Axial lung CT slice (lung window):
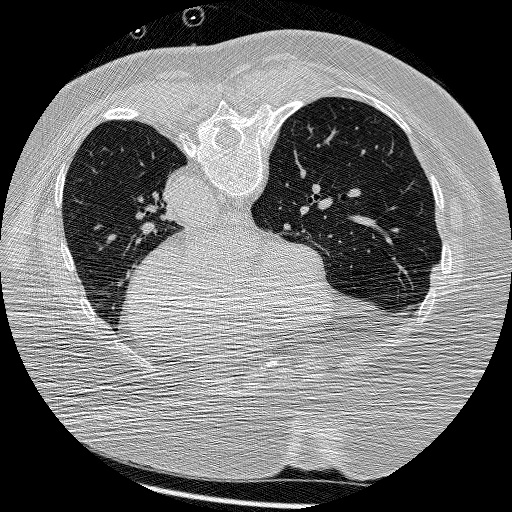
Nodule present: no